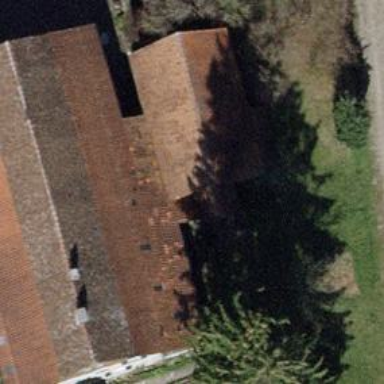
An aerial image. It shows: Building with tiled roof.